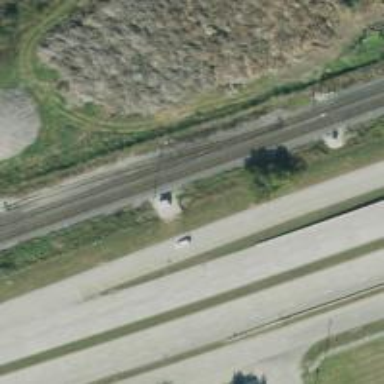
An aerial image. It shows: Railway spur junction.